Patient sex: F
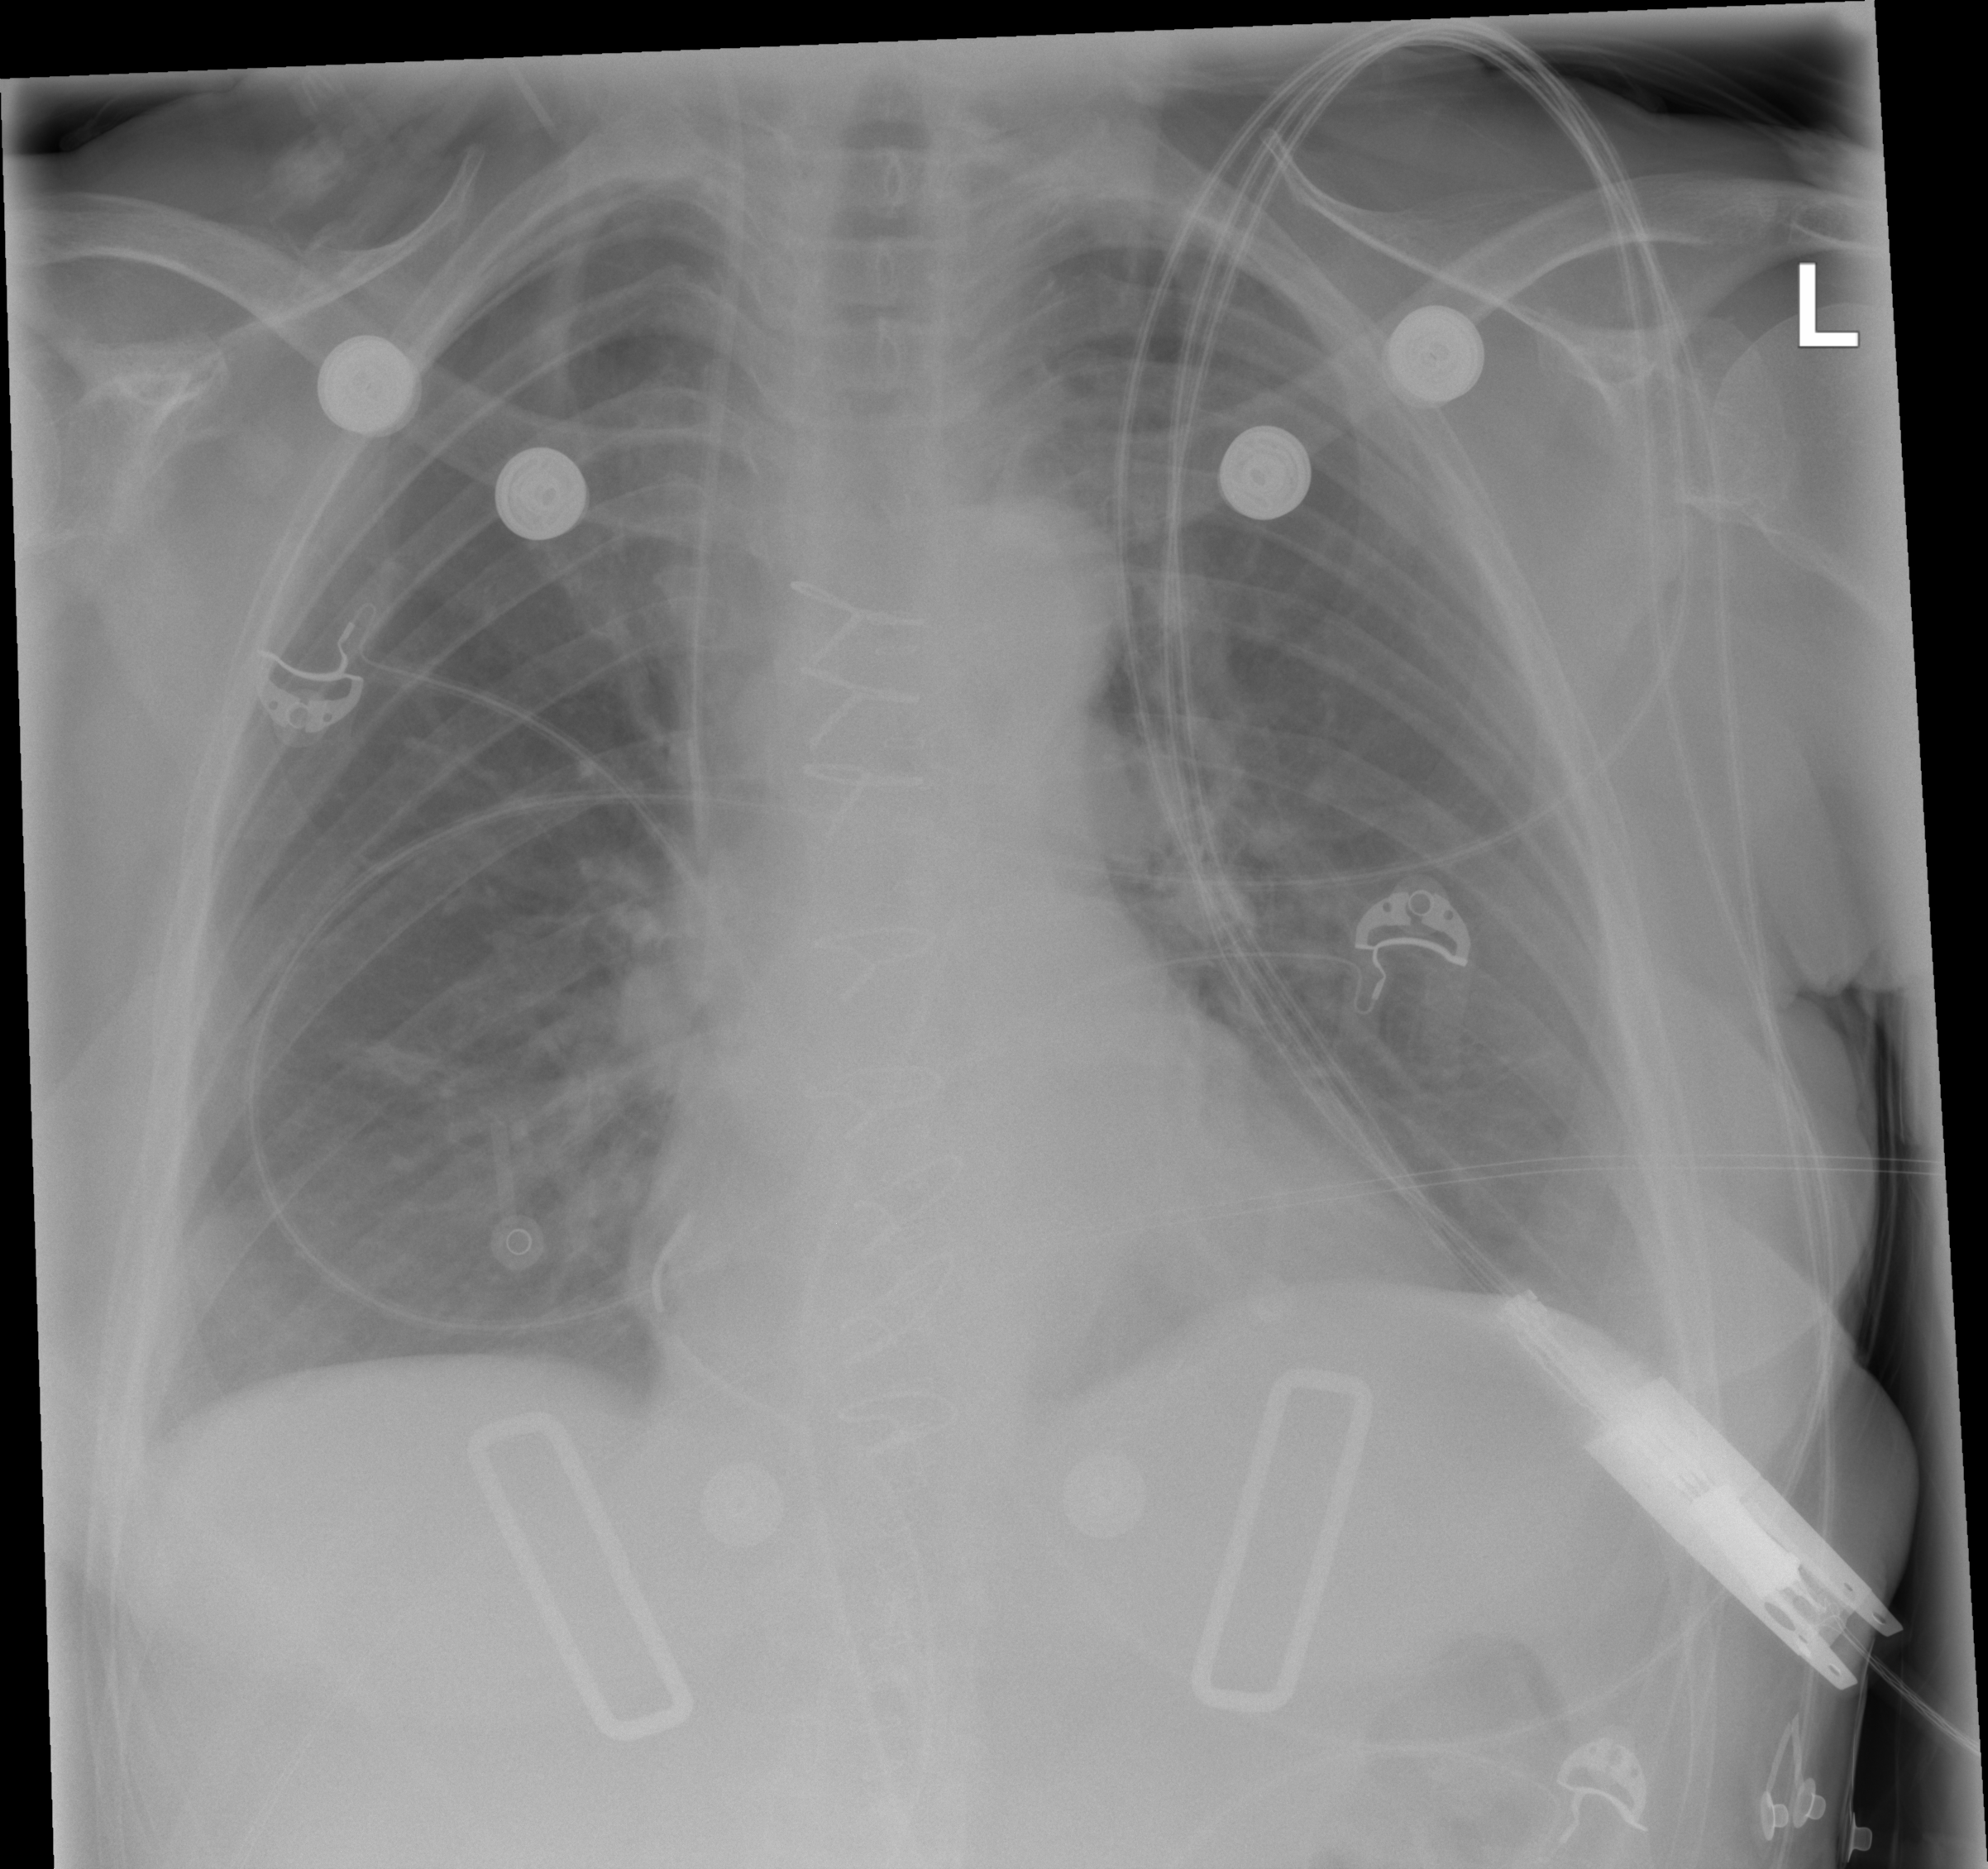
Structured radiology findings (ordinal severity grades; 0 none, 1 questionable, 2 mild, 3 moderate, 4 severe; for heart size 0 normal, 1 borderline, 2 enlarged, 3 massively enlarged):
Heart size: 1
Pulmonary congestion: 2
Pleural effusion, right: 0
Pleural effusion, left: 1
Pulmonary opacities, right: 0
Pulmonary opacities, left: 0
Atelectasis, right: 2
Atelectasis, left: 2